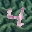
Label: 4